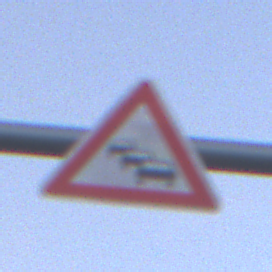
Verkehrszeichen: Stau
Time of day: SunriseSunset
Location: Outdoor (RoadRail)
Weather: PartlyCloudy
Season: NotSpecified
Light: Natural